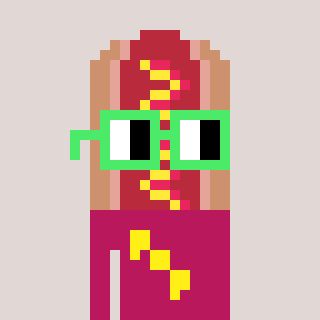
a pixel art character with square light green glasses, a hotdog-shaped head and a darkpink-colored body on a warm background